Interaction volume radius: 10 \u00c5
Interaction volume height: 15 \u00c5
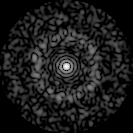
Disorder parameter: 0.8409